Question: Does anyone ever have problem like this??

The "Enter" , "Tab" , and "space" character is shown .. and I don't know how to fix it. I have tried to restart the Eclipse, change the Android SDK, and also restart my computer. but nothing seems to work. everything stays like that. It's not a relly big problem, but it feels really annoying to see all those character floating around.
anyone have solution?
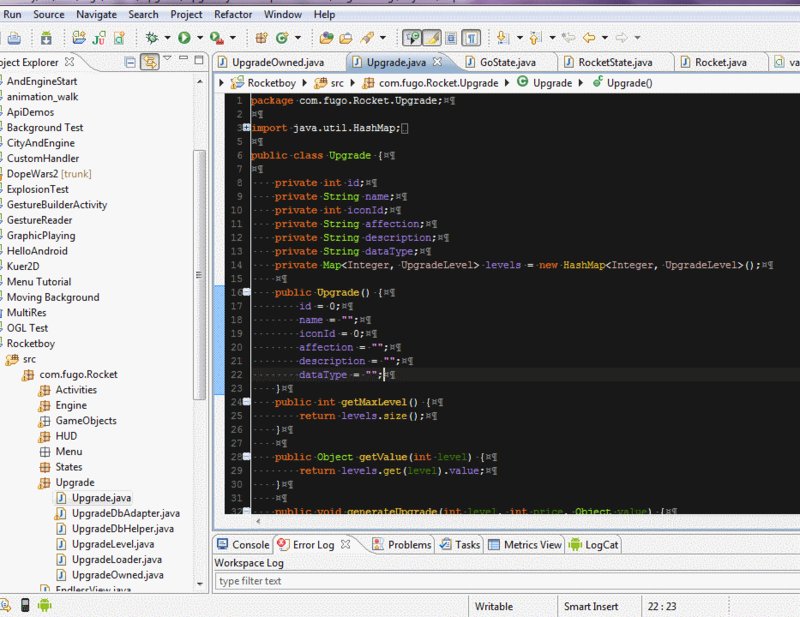
Answer: In the preferences, go to General > Editors > Text Editors and disable "Show whitespace characters". I'm sure you pressed some kind of keyboard shortcut to enable it in the first place.